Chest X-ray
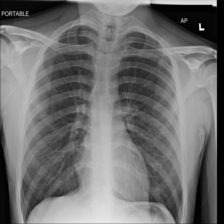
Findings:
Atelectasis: negative
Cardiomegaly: negative
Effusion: negative
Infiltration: negative
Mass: negative
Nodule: negative
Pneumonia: negative
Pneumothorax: negative
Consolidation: negative
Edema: negative
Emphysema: negative
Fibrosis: negative
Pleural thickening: negative
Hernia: negative